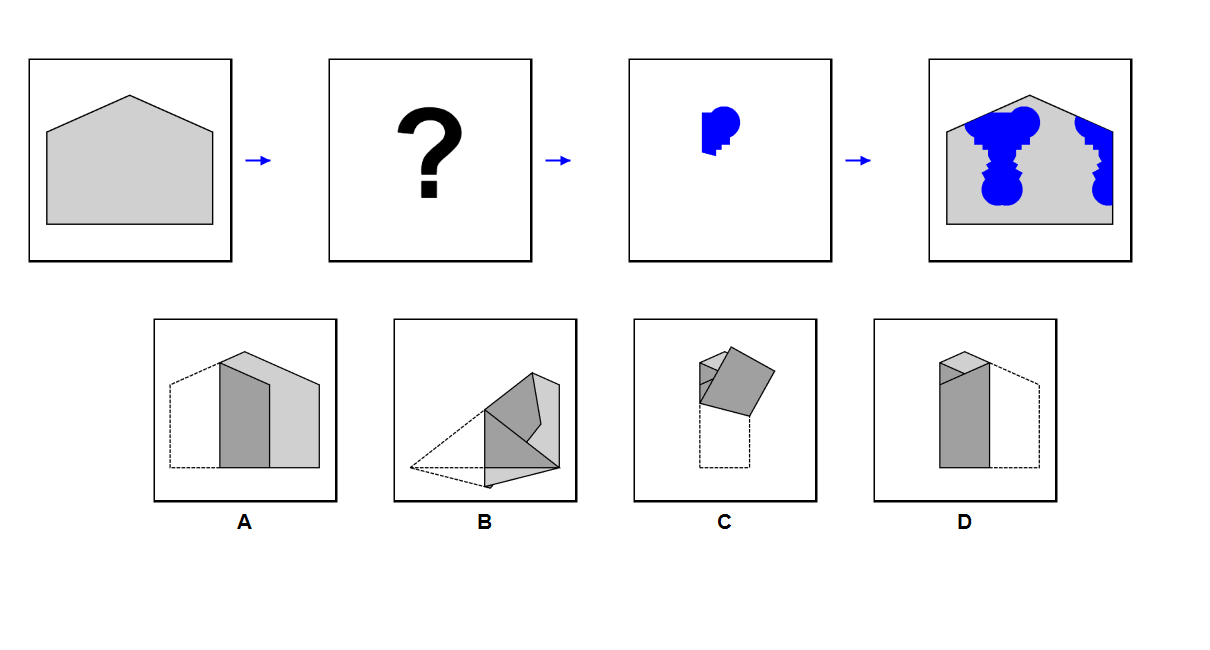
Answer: B